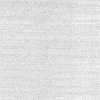
Atmospheric dust classification: dusty